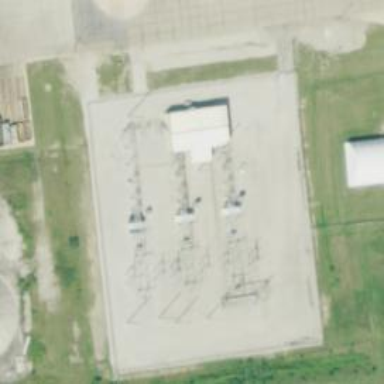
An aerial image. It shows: Switch used for power control.